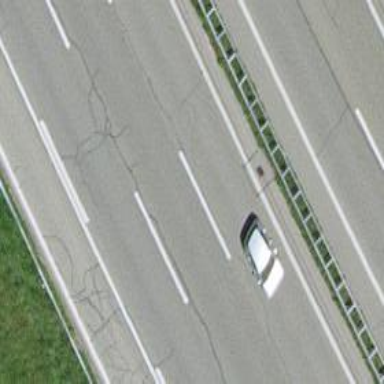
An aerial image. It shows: Motorway junction.